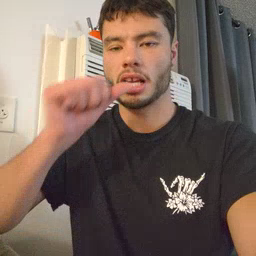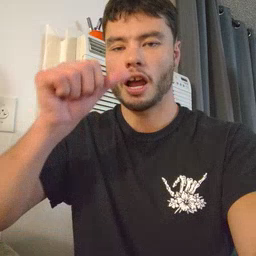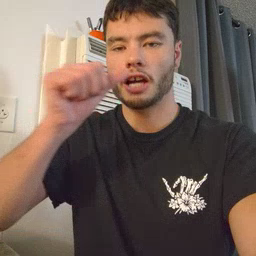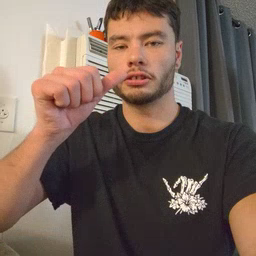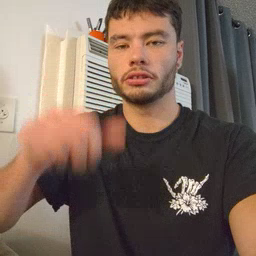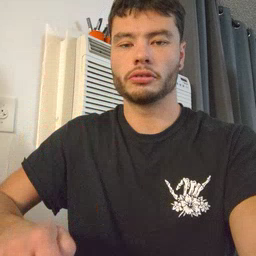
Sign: nuts